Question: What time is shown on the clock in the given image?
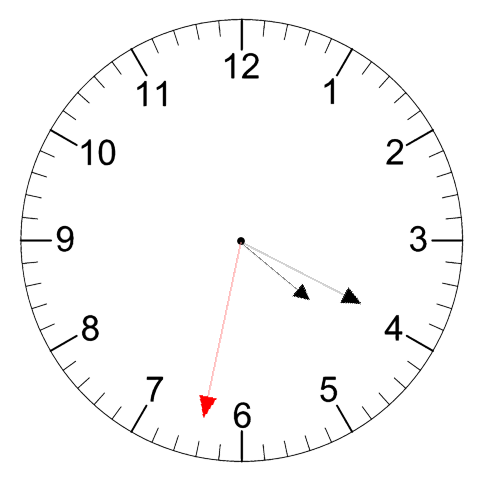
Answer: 04:19:32